Interaction volume radius: 5 \u00c5
Interaction volume height: 40 \u00c5
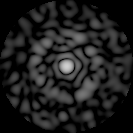
Disorder parameter: 0.8334